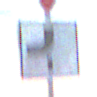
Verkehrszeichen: VerlaufVorfahrtsstrasse7
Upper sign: VorfahrtGewaehren
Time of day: SunriseSunset
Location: Outdoor (Nature)
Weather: PartlyCloudy
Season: NotSpecified
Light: Natural